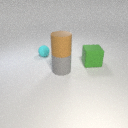
large gray rubber cylinder to the left of large green rubber cube